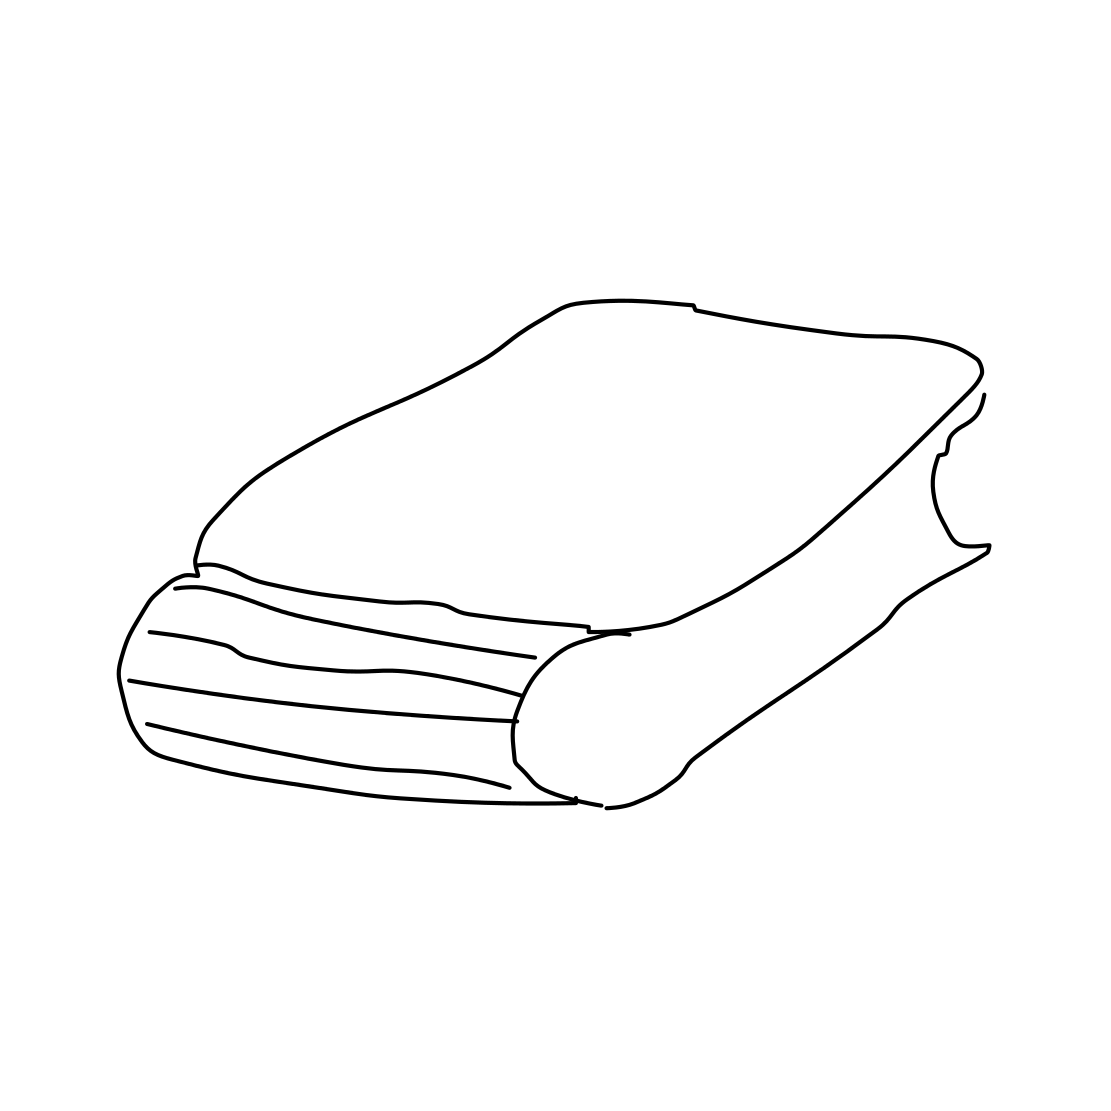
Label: book